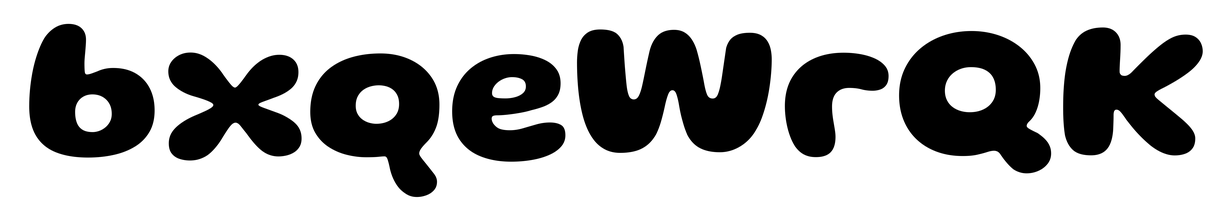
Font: Gluten_Bold